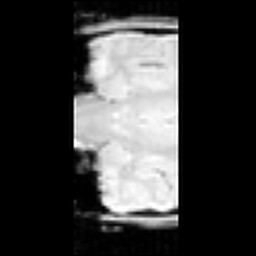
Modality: inplaneT1
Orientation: coronal
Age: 21
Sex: male